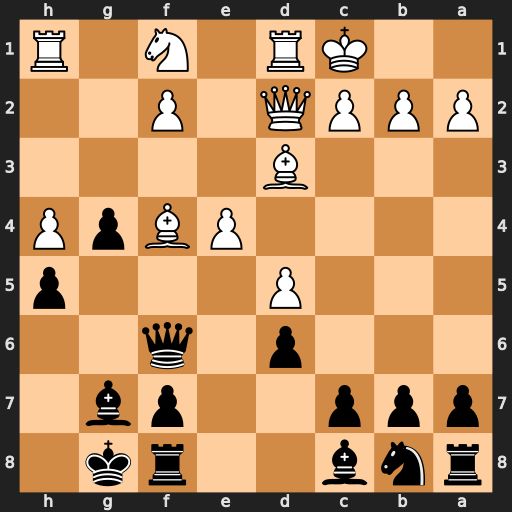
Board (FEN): rnb2rk1/ppp2pb1/3p1q2/3P3p/4PBpP/3B4/PPPQ1P2/2KR1N1R
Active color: b
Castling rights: -
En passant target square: -
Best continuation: Qxb2#